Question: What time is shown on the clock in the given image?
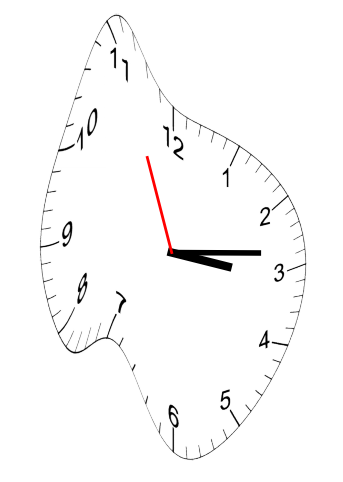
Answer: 03:13:56